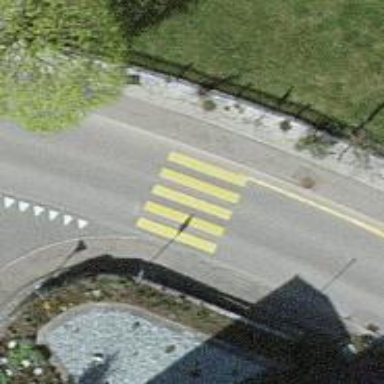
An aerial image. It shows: Zebra crossing on the road.